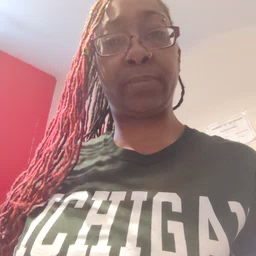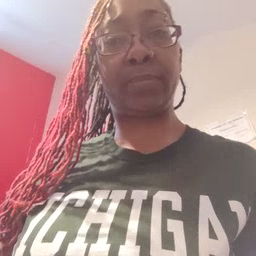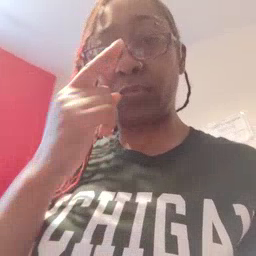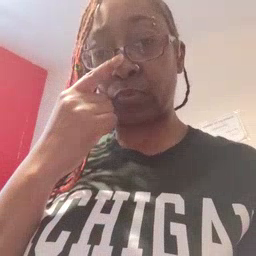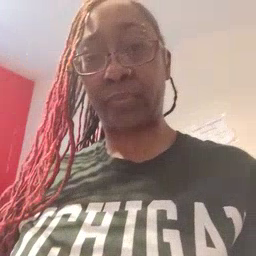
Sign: nose